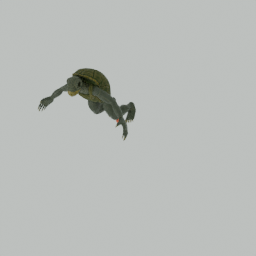
Label: animals